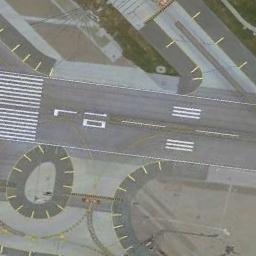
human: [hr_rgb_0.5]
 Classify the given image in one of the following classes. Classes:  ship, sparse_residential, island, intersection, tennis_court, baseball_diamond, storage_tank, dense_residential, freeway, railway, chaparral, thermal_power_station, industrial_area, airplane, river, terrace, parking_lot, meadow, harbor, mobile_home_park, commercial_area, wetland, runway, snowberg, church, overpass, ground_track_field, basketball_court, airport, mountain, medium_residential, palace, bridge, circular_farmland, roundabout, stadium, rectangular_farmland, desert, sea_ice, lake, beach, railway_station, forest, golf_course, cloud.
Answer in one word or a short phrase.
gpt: runway